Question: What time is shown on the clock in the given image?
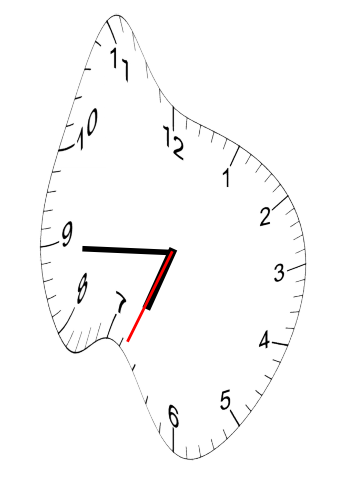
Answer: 06:44:34